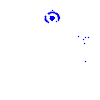
Particle: electron